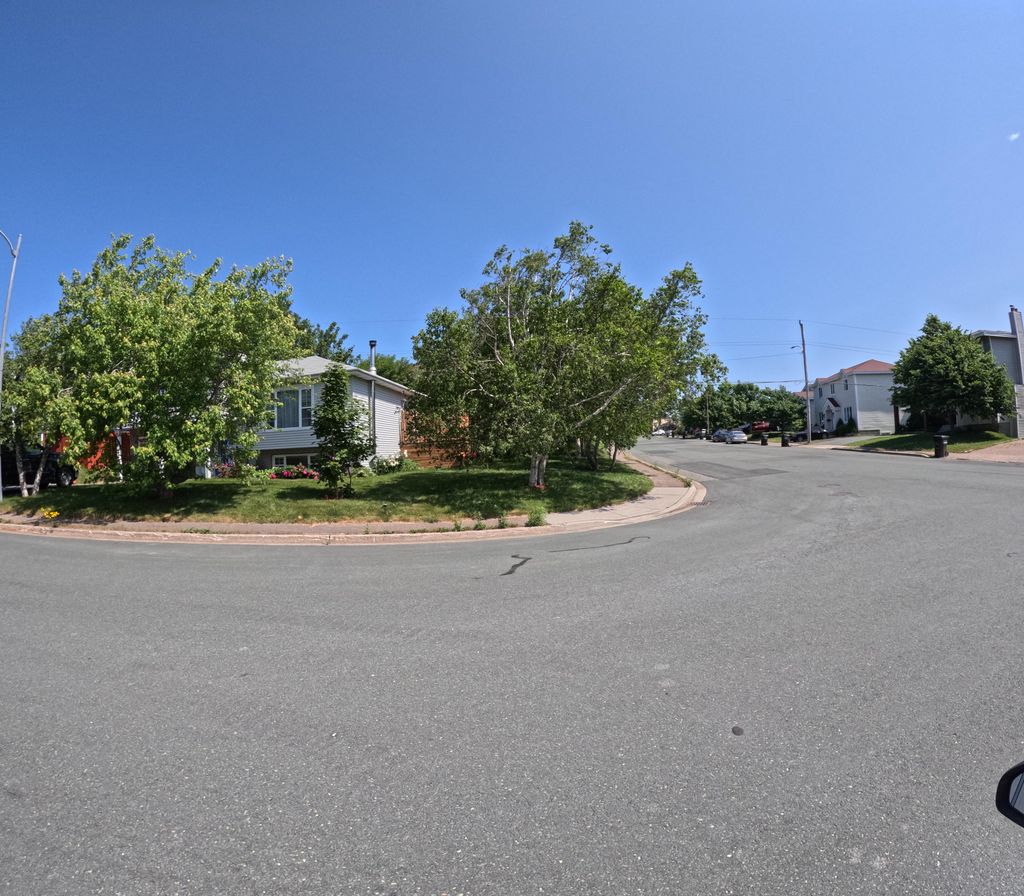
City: st_johns